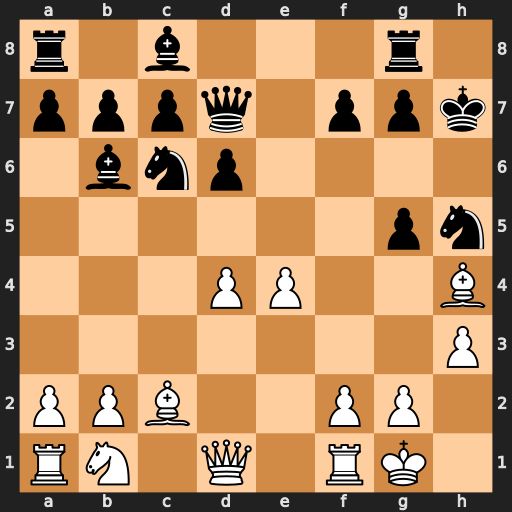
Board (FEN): r1b3r1/pppq1ppk/1bnp4/6pn/3PP2B/7P/PPB2PP1/RN1Q1RK1
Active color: w
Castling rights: -
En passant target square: -
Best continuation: Qxh5#